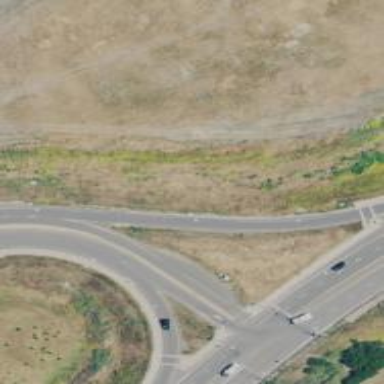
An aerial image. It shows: Trunk link highway.